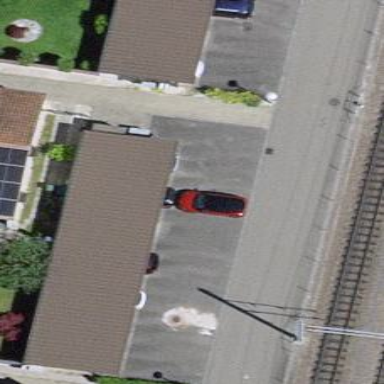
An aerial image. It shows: Garage.